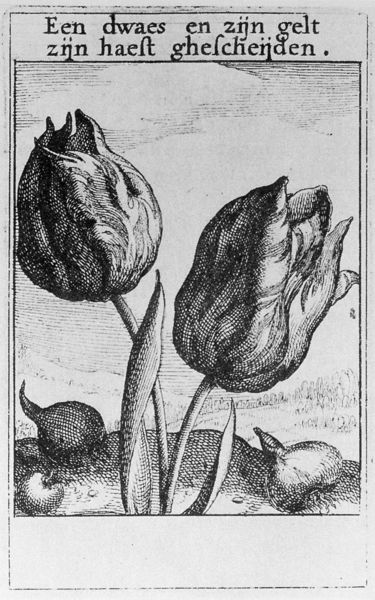
Titel: "Een dwaes en zijn gelt zijn haest ghescheijden.", "Ein Narr und sein Geld sind schnell getrennt."
Künstler: Roemer Visscher
Standort: viele Standorte
Institution: Seriendruck
Schlagwörter: blätter, himmel, weiß, wolken, landschaft, blume, blumen, grau, hintergrund, schwarz, skizze, zeichnung, blüte, blüten, rose, wolke, barock, rahmen, schale, bild, holland, niederlande, erde, hügel, natur, boden, kelch, blatt, pflanze, pflanzen, wald, frucht, garten, stilleben, landschft, apfel, holzschnitt, schrift, papier, zwei, studie, berge, grafik, graphik, rand, tulpen, inschrift, floral, stil, geschlossen, striche, blühen, blütenblätter, stiel, tulpe, zwiebel, stiele, stile, buch, wurzel, stengel, druck, schraffur, radierung, stich, seite, illustration, schwarzweiß, text, strich, beschriftung, titelblatt, niederländisch, flora, stängel, blat, buchdruck, moral, wurzeln, schwaru, flämisch, holländisch, fäden, schnecke, niederland, emblem, kupferstich, schneckenhaus, blütenkelch, botanik, spruch, blase, zwiebeln, ikonographie, sinnspruch, knolle, blumenzwiebel, blumenzwiebeln, buchblatt, tulpenzwiebel, krise, keim, tulpenkrise, zwiwbeln, zweibel#, netherlanden, hutulpeäblüteäzwiebel, tulpenstiel, blumenzwibel